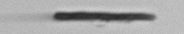
Label: fiber